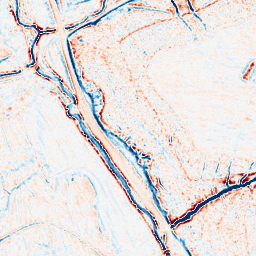
Category: edge_preserving
Decomposition family: bilateral
Decomposition parameters: d: 9
sigma_color: 75
sigma_space: 25
Upsampling method: sinc_hamming
Upsampling parameters: scale: 2
kernel_size: 4
Upsampling scale: 2